Question: Even the "Studio Android 0.8.x" I could reference an external library project as a module of my project.
In 'settings.gradle' file:
'''
include ':app'
// sinapse library
include ':SinapseLibrary2.1'
project(':SinapseLibrary2.1').projectDir = new File('/Users/douglas/AndroidStudioProjects/SinapseLibrary2.1/library')
'''
After the 0.9.x version that is not possible. When I run the app I get the message below.

'''
Information:Gradle tasks [:app:assembleDebug]
:app:preBuild
:app:compileDebugNdk UP-TO-DATE
:SinapseLibrary2.1:compileLint
:SinapseLibrary2.1:copyReleaseLint UP-TO-DATE
:SinapseLibrary2.1:mergeReleaseProguardFiles UP-TO-DATE
:SinapseLibrary2.1:preBuild
:SinapseLibrary2.1:preReleaseBuild
:SinapseLibrary2.1:checkReleaseManifest
:SinapseLibrary2.1:prepareReleaseDependencies
:SinapseLibrary2.1:compileReleaseAidl UP-TO-DATE
:SinapseLibrary2.1:compileReleaseRenderscript UP-TO-DATE
:SinapseLibrary2.1:generateReleaseBuildConfig UP-TO-DATE
:SinapseLibrary2.1:generateReleaseAssets UP-TO-DATE
:SinapseLibrary2.1:mergeReleaseAssets UP-TO-DATE
:SinapseLibrary2.1:generateReleaseResValues UP-TO-DATE
:SinapseLibrary2.1:generateReleaseResources UP-TO-DATE
:SinapseLibrary2.1:packageReleaseResources UP-TO-DATE
:SinapseLibrary2.1:processReleaseManifest UP-TO-DATE
:SinapseLibrary2.1:processReleaseResources UP-TO-DATE
:SinapseLibrary2.1:generateReleaseSources UP-TO-DATE
:SinapseLibrary2.1:compileReleaseJava UP-TO-DATE
:SinapseLibrary2.1:processReleaseJavaRes UP-TO-DATE
:SinapseLibrary2.1:packageReleaseJar UP-TO-DATE
:SinapseLibrary2.1:compileReleaseNdk UP-TO-DATE
:SinapseLibrary2.1:packageReleaseJniLibs UP-TO-DATE
:SinapseLibrary2.1:packageReleaseLocalJar UP-TO-DATE
:SinapseLibrary2.1:packageReleaseRenderscript UP-TO-DATE
:SinapseLibrary2.1:bundleRelease UP-TO-DATE
:app:preDebugBuild
:app:checkDebugManifest
:app:preReleaseBuild
:app:prepareCromoledRemoteControlSinapseLibrary21UnspecifiedLibrary UP-TO-DATE
:app:prepareDebugDependencies
:app:compileDebugAidl UP-TO-DATE
:app:compileDebugRenderscript UP-TO-DATE
:app:generateDebugBuildConfig UP-TO-DATE
:app:generateDebugAssets UP-TO-DATE
:app:mergeDebugAssets UP-TO-DATE
:app:generateDebugResValues UP-TO-DATE
:app:generateDebugResources UP-TO-DATE
:app:mergeDebugResources UP-TO-DATE
:app:processDebugManifest UP-TO-DATE
:app:processDebugResources UP-TO-DATE
:app:generateDebugSources UP-TO-DATE
:app:compileDebugJava UP-TO-DATE
:app:preDexDebug
UNEXPECTED TOP-LEVEL EXCEPTION:
...while parsing br/ind/sinapse/library/BuildConfig.class
1 error; aborting
Error:Execution failed for task ':app:preDexDebug'.
> com.android.ide.common.internal.LoggedErrorException: Failed to run command:
/Users/douglas/ferramentas/adt-bundle-mac-x86_64-20140702/build-tools/21.1.2/dx --dex --output /Users/douglas/AndroidStudioProjects/CromoledRemoteControl/app/build/intermediates/pre-dexed/debug/classes-b4d0e7e6eb67c94397ec32d2b0a00147807d74d7.jar /Users/douglas/AndroidStudioProjects/CromoledRemoteControl/app/build/intermediates/exploded-aar/CromoledRemoteControl/SinapseLibrary2.1/unspecified/classes.jar
Error Code:
1
Output:
UNEXPECTED TOP-LEVEL EXCEPTION:
com.android.dx.cf.iface.ParseException: bad class file magic (cafebabe) or version (<PHONE>)
at com.android.dx.cf.direct.DirectClassFile.parse0(DirectClassFile.java:472)
at com.android.dx.cf.direct.DirectClassFile.parse(DirectClassFile.java:406)
at com.android.dx.cf.direct.DirectClassFile.parseToInterfacesIfNecessary(DirectClassFile.java:388)
at com.android.dx.cf.direct.DirectClassFile.getMagic(DirectClassFile.java:251)
at com.android.dx.command.dexer.Main.processClass(Main.java:704)
at com.android.dx.command.dexer.Main.processFileBytes(Main.java:673)
at com.android.dx.command.dexer.Main.access$300(Main.java:83)
at com.android.dx.command.dexer.Main$1.processFileBytes(Main.java:602)
at com.android.dx.cf.direct.ClassPathOpener.processArchive(ClassPathOpener.java:284)
at com.android.dx.cf.direct.ClassPathOpener.processOne(ClassPathOpener.java:166)
at com.android.dx.cf.direct.ClassPathOpener.process(ClassPathOpener.java:144)
at com.android.dx.command.dexer.Main.processOne(Main.java:632)
at com.android.dx.command.dexer.Main.processAllFiles(Main.java:510)
at com.android.dx.command.dexer.Main.runMonoDex(Main.java:280)
at com.android.dx.command.dexer.Main.run(Main.java:246)
at com.android.dx.command.dexer.Main.main(Main.java:215)
at com.android.dx.command.Main.main(Main.java:106)
...while parsing br/ind/sinapse/library/BuildConfig.class
1 error; aborting
Information:BUILD FAILED
Information:Total time: 2.351 secs
Information:1 error
Information:0 warnings
Information:See complete output in console
'''
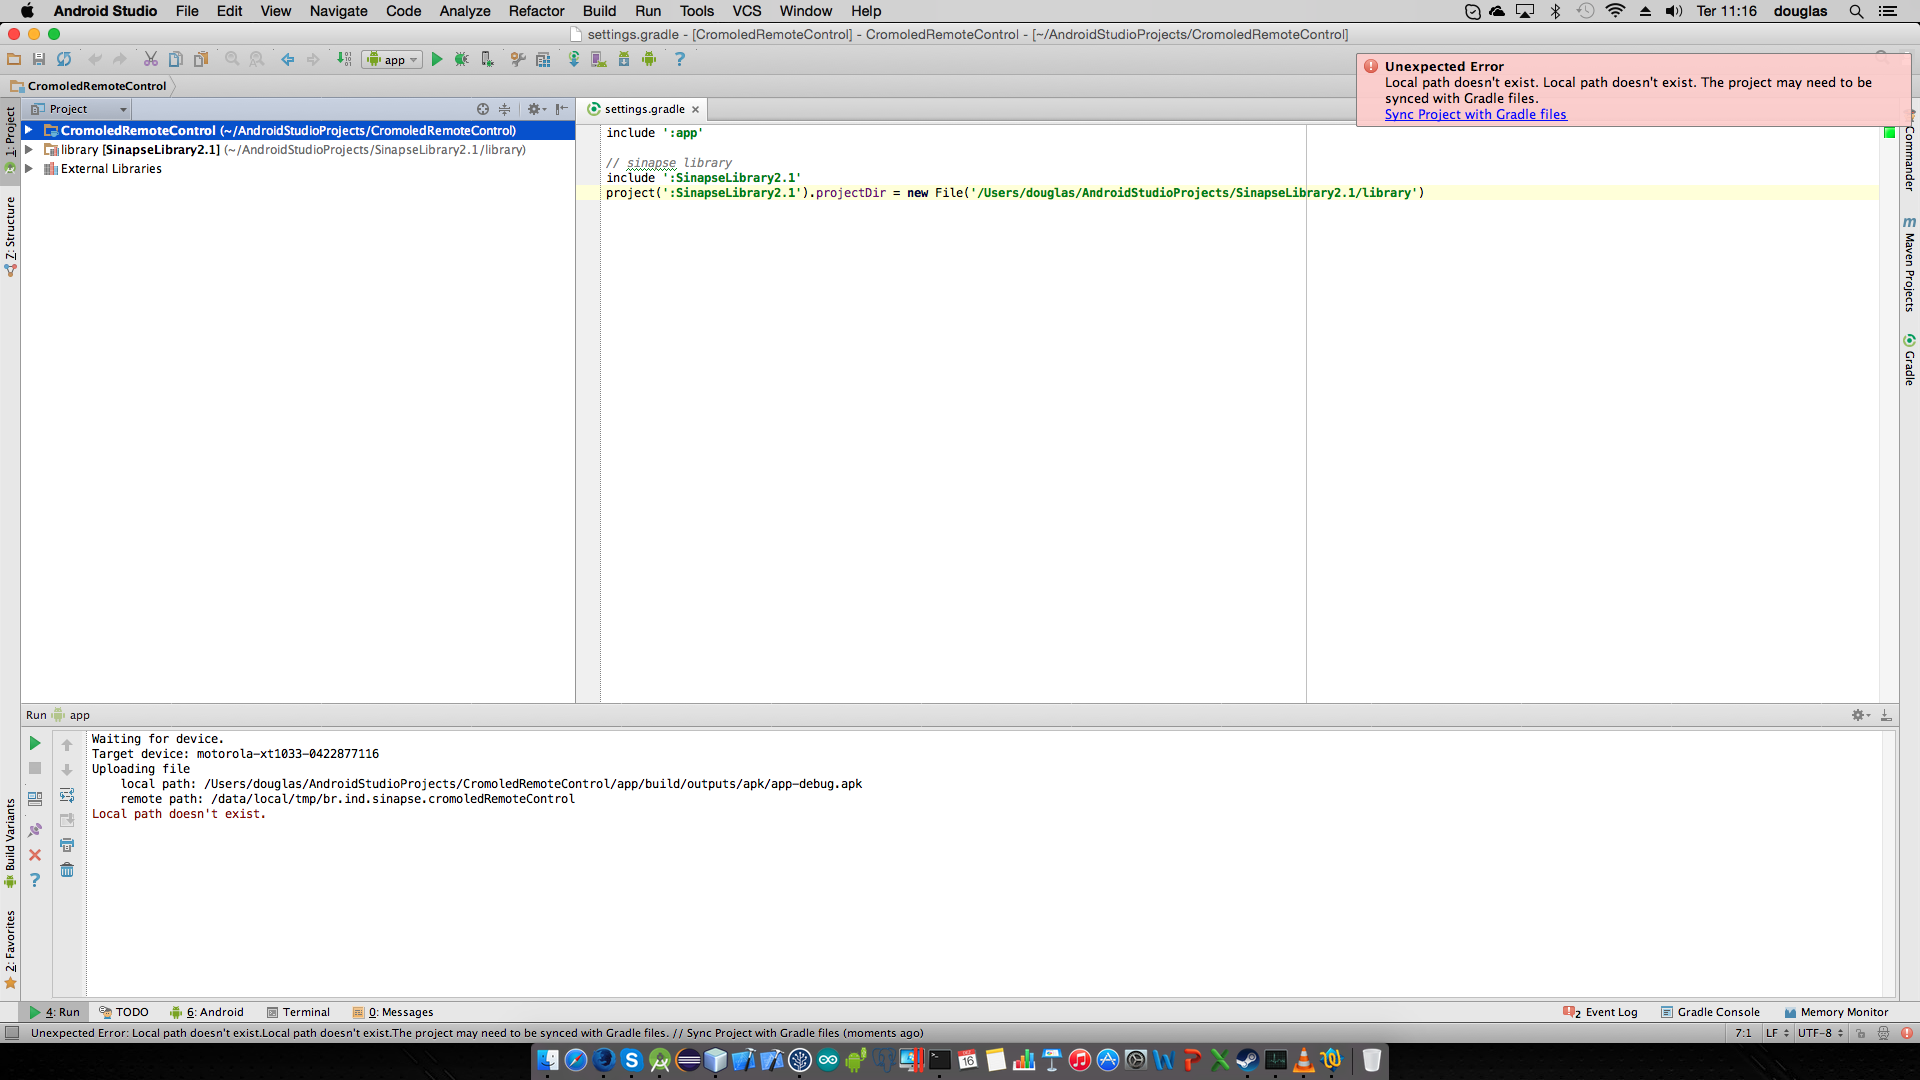
Answer: thank you for your attention. Finally solved the problem, but I could not understand what was the cause.
I undid the project changes that were using the version of "Android 0.8.x Studio" and then imported again in the "Android Studio 1.0.1". Updated the proguard parameters, etc.
Now it's all right. Thank you.